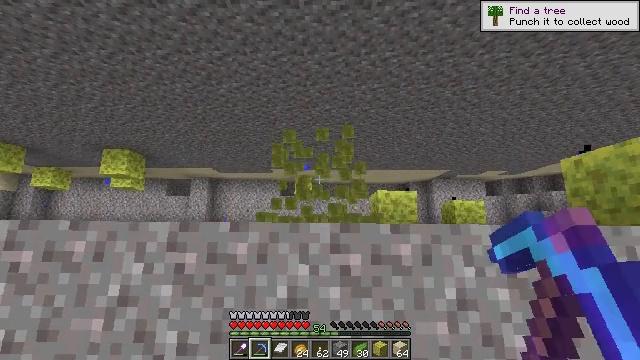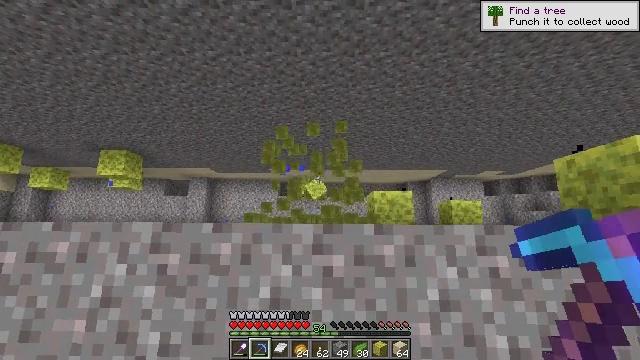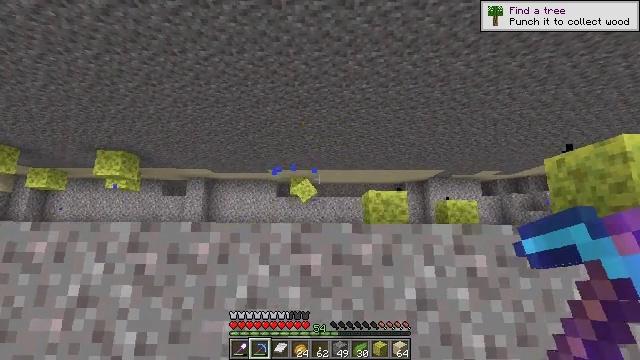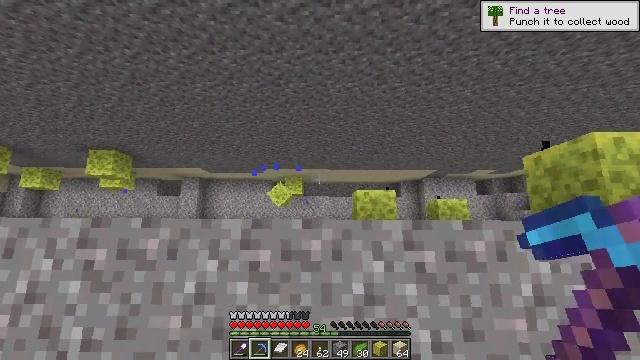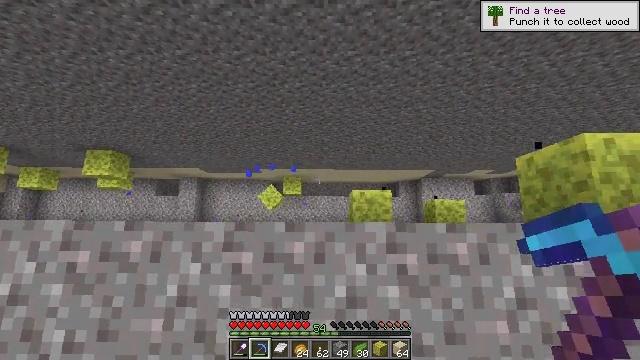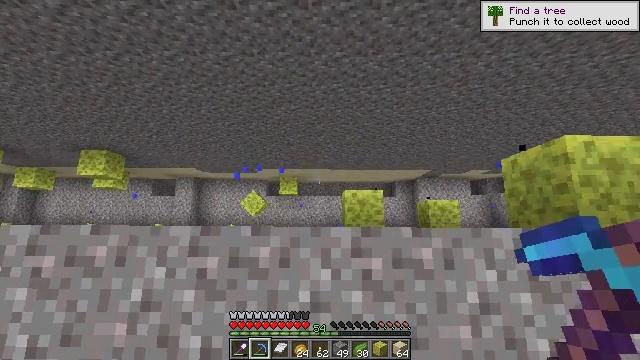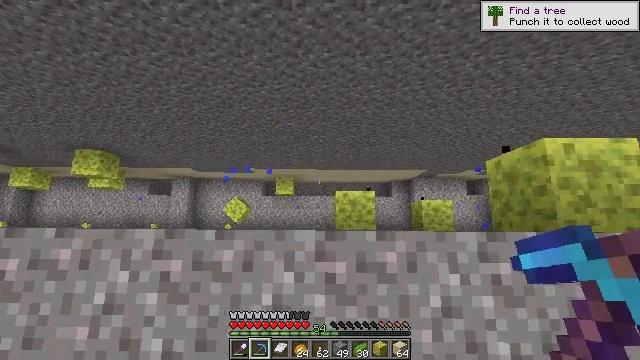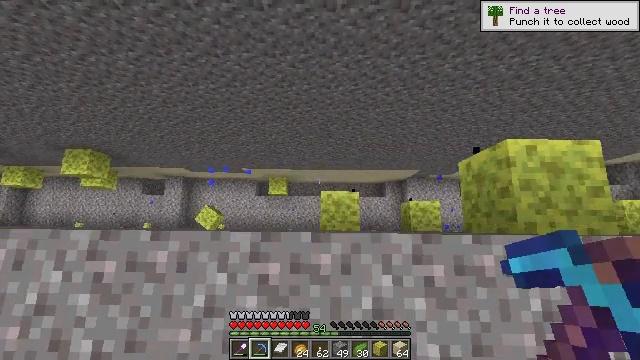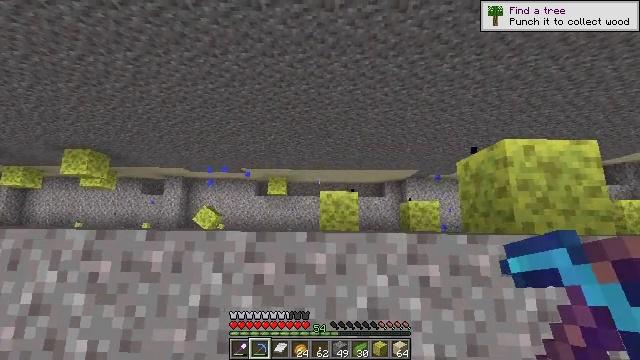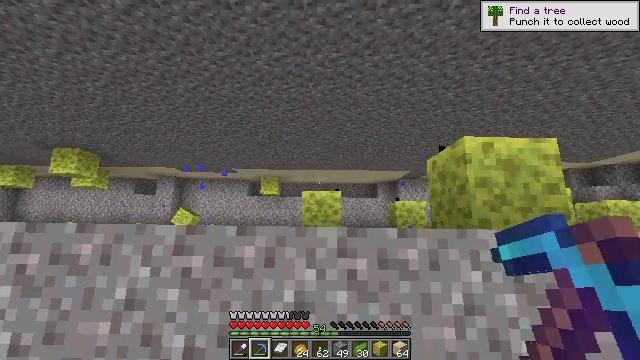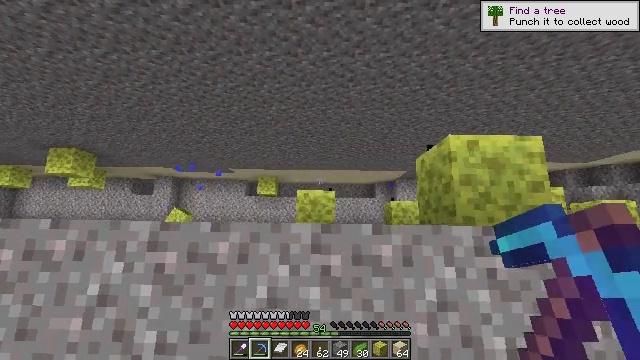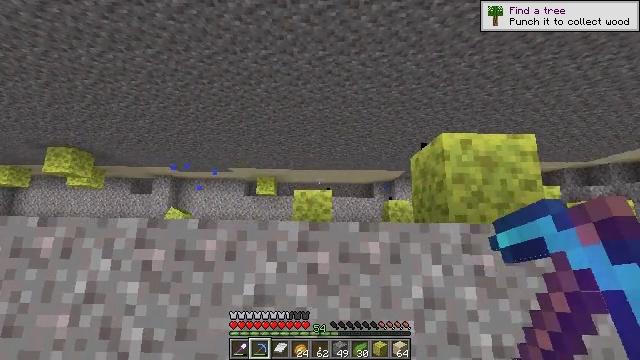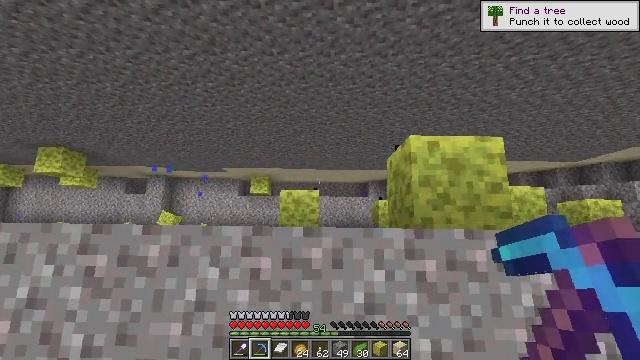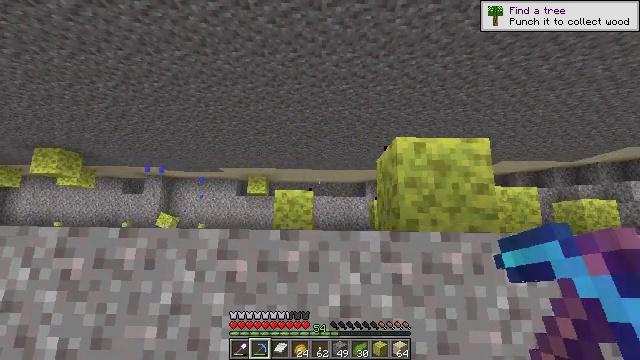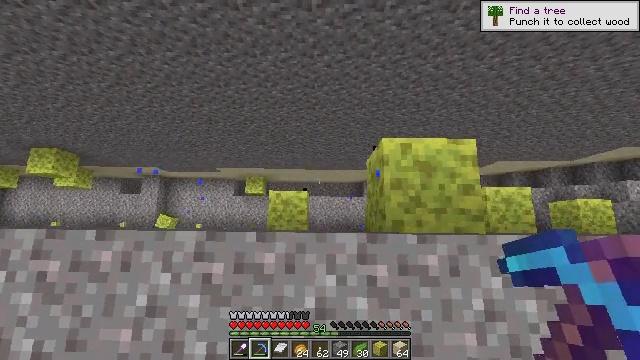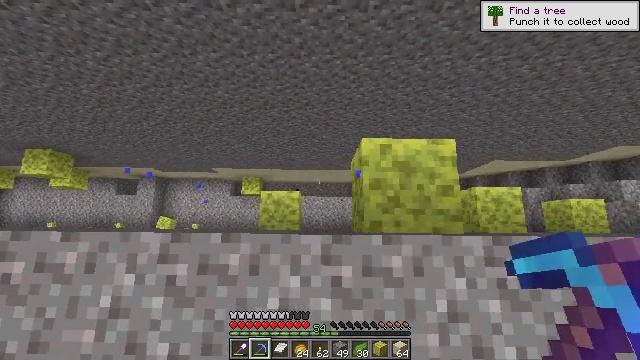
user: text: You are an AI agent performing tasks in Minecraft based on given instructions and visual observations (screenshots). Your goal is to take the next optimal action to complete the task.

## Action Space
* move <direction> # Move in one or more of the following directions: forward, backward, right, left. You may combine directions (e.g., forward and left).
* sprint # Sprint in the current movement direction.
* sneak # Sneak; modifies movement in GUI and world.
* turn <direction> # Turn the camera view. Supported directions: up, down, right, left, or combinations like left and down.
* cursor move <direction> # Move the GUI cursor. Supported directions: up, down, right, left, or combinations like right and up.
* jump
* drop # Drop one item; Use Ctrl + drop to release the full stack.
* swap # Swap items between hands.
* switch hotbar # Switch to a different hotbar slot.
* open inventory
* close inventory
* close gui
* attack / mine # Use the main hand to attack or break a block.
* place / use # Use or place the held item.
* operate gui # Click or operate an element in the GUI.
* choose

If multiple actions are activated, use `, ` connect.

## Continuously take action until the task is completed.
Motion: motion action
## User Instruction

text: Gather a wet sponge from the ocean.
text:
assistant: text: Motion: move right, attack / mine
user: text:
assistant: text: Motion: move right, attack / mine
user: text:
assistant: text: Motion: move right
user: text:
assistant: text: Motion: move right
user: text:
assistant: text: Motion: move right
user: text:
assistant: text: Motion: move right
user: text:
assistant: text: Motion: move right
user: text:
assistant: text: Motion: move right
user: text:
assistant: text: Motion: move right
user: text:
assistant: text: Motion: move right
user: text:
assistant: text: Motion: move right
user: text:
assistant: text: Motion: move right
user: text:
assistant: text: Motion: move right
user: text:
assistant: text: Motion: move right
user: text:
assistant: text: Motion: move right
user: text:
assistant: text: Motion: no_op
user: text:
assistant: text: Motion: attack / mine
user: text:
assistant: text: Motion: attack / mine
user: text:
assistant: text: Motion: attack / mine
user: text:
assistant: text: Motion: attack / mine
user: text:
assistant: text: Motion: attack / mine
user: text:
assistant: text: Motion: attack / mine
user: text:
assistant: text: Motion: attack / mine
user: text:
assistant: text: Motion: attack / mine
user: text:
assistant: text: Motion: attack / mine
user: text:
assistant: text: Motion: move right, attack / mine
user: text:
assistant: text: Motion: move right, attack / mine
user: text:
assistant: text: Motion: move right, attack / mine
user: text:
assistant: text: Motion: attack / mine
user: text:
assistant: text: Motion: attack / mine